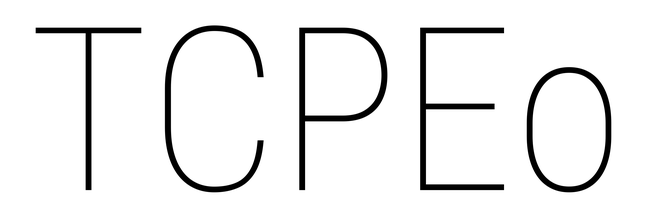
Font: Roboto_Condensed_Thin